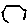
Label: hexagon